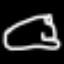
Label: frog